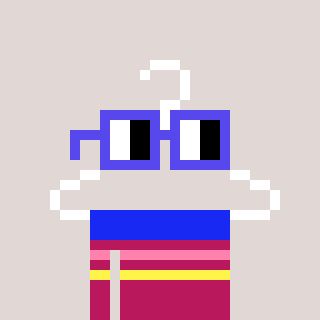
a pixel art character with square blue glasses, a hanger-shaped head and a darkpink-colored body on a warm background